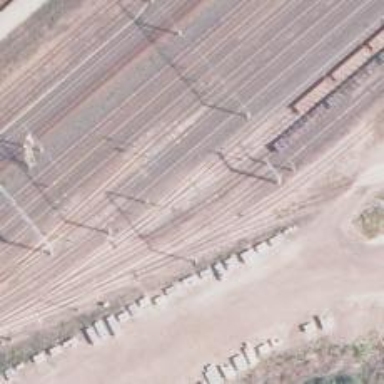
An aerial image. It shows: Wedge used for railway derailment.